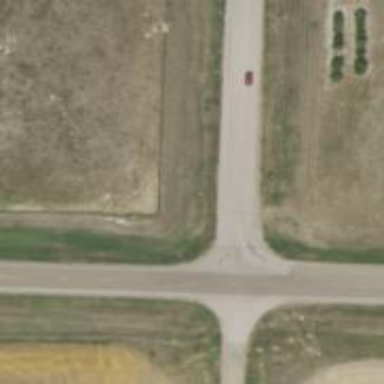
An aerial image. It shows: Stop road.